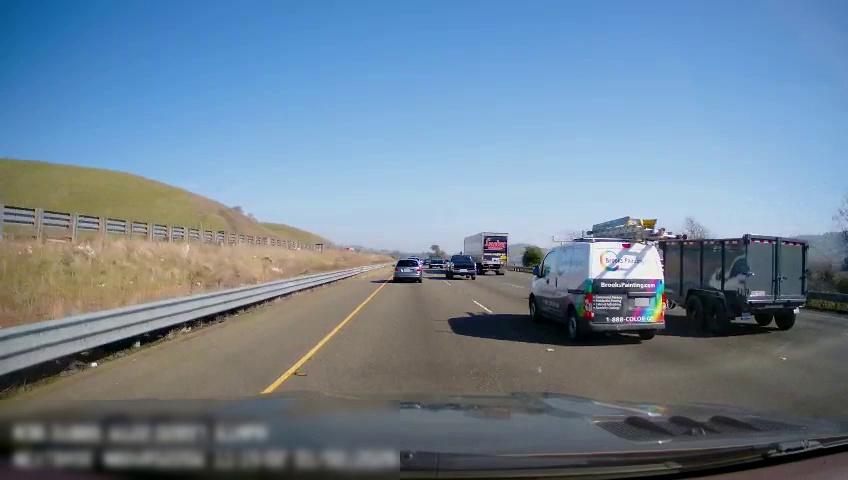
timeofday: Day
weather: Sunny
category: Drivable Space
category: Vehicles | Truck
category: Vehicles | Truck
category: Vehicles | Truck
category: Vehicles | SUV
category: Vehicles | Truck
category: Vehicles | Other LV
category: Vehicles | Van
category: Vehicles | SUV
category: Lanes | Current Lane
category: Lanes | Current Lane
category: Lanes | Alternate Lane